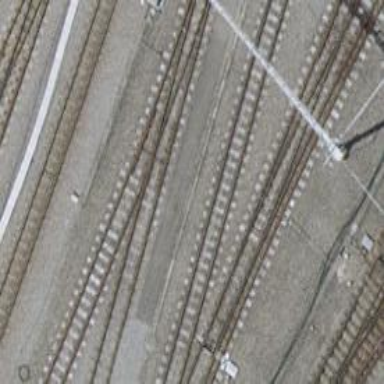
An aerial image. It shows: Narrow-gauge railway yard with electrified tracks featuring contact line.